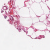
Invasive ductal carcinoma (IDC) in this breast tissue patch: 0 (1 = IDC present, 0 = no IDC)